Question: I am using the ggplot2 package on the cars dataset. I have created a grid based on the manufacturer and color coded by class..
What I would like to do is:
add to each plot in the grid from the dataset mdat.Data should be represented as data points.
The output I would like to see is the data in mdat is to be represented in each plot as dots, the class should be added to the legend, I would like each point to be represented with a different color and shape. I am not sure how this can be done and any help is appreciated.
Thanks so much!
'''
## Sample data
p <- ggplot(mpg, aes(x=hwy, y=cty))
p<- p + facet_grid(. ~ manufacturer) + facet_wrap(~manufacturer)
p<- p + geom_point(aes(colour = class), size = 7)
p<- p + scale_colour_brewer()
p<- p + geom_point(shape = 1, size = 7, alpha = I(0.7))
print(p)
##now add on the randomn portfolios on another grid
hwy = c("35", "40", "25")
cty = c("20", "25", "10")
mdat <- data.frame(hwy,cty)
mdat$class <- c("generic1", "generic2", "generic3")
'''

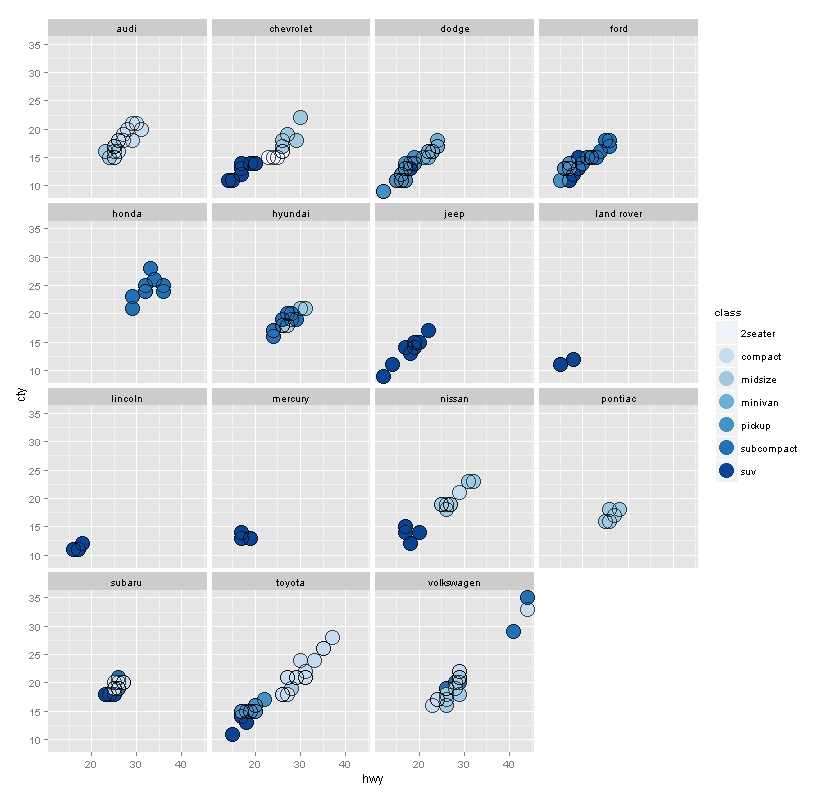
Answer: First, in your data frame 'mdat' don't use the quotes around the numbers because that makes them as characters.
'''
mdat <- data.frame(hwy = c(35, 40, 25),
cty = c(20, 25, 10))
mdat$class <- c("generic1", "generic2", "generic3")
'''
If you need to represent those new point with different colours then class for existing points then it is better to use shapes that allow to set fill, so they use different scale.
'''
p+geom_point(data=mdat,aes(hwy,cty,shape=class,fill=class),size=7)+
scale_shape_manual(values=c(21,22,23))
'''